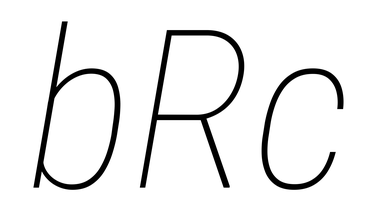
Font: Roboto-Italic_Condensed_Thin_Italic